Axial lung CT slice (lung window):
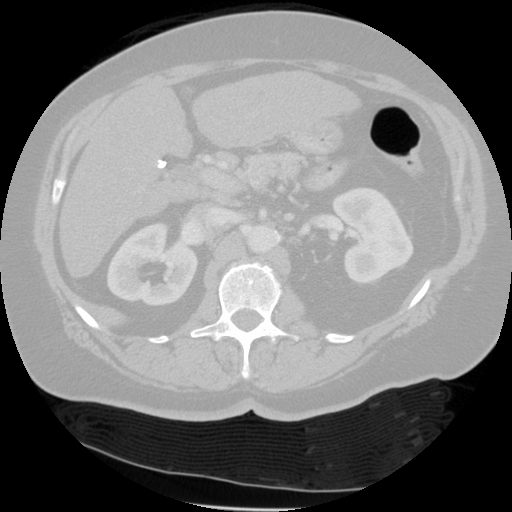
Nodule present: no